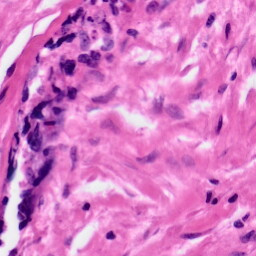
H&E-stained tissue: Ovarian